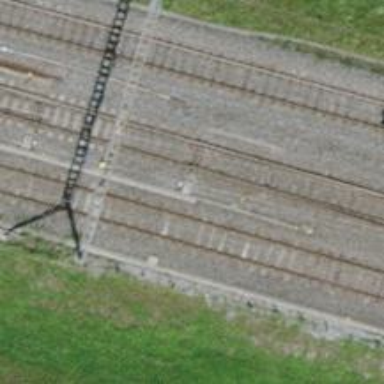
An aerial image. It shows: Railway switch.